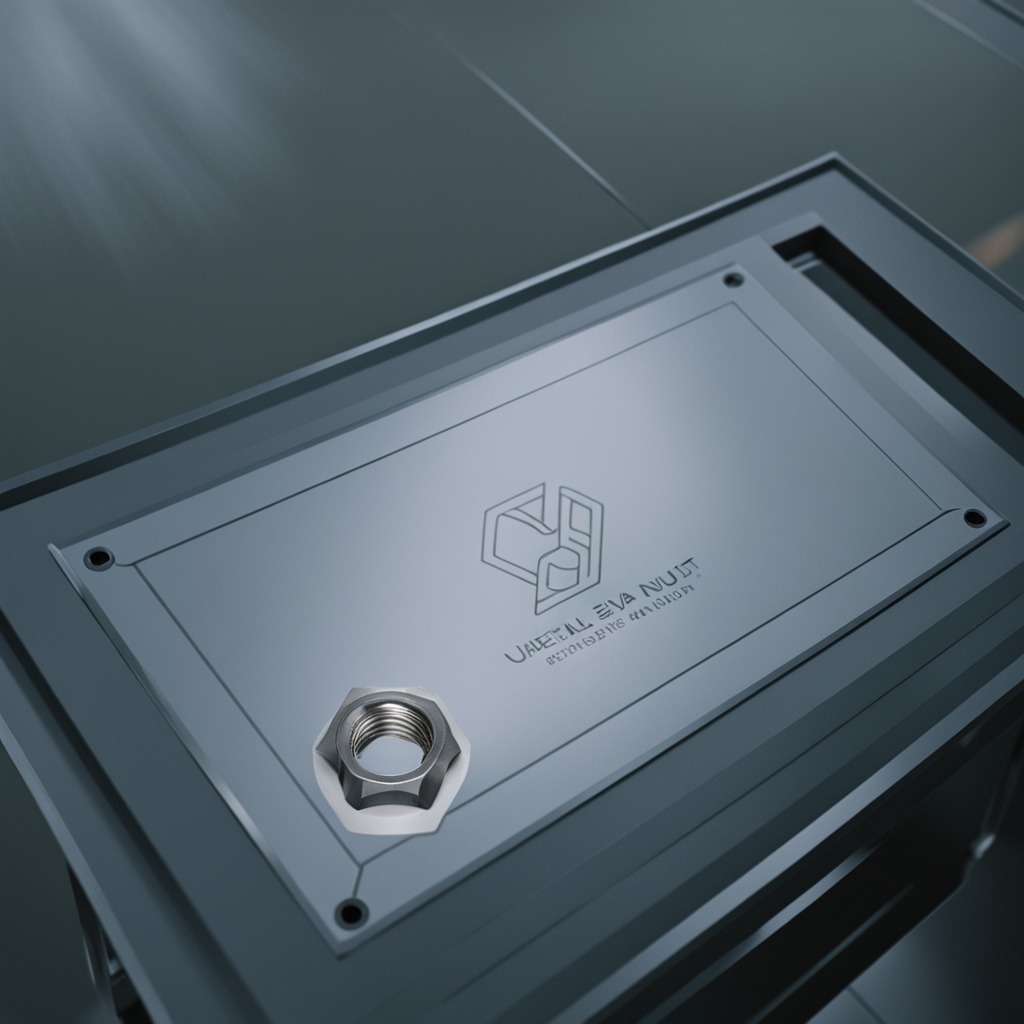
A metal nut lies on the toolbox surface in an airplane hangar workshop 8K.